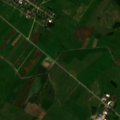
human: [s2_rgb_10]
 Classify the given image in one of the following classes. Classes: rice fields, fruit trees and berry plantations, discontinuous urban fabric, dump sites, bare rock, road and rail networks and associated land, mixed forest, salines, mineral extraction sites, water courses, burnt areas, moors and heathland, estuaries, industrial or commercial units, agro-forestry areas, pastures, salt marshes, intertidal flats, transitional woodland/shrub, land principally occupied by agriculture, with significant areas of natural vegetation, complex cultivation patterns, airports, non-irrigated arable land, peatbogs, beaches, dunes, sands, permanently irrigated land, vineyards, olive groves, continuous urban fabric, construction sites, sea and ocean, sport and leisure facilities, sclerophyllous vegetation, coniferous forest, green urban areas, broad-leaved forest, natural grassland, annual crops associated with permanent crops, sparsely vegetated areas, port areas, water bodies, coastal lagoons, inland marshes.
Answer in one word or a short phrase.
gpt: discontinuous urban fabric, non-irrigated arable land, pastures, complex cultivation patterns, land principally occupied by agriculture, with significant areas of natural vegetation